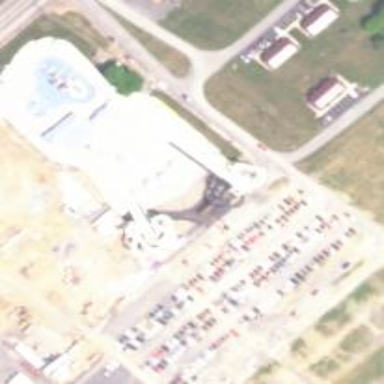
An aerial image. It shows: Water slide attraction.